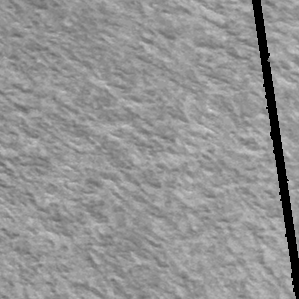
Label: frost